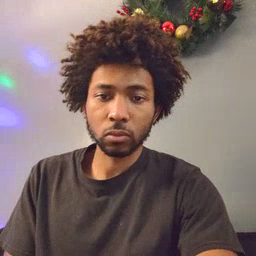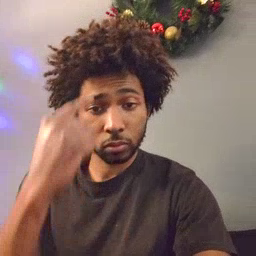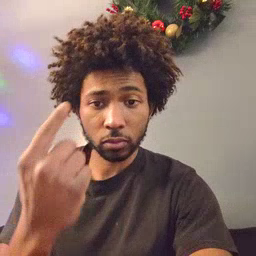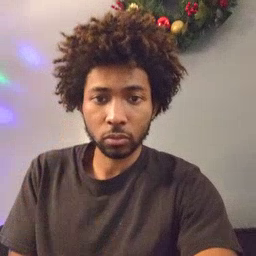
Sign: penny